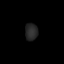
Tissue: lung
Cell type: Smooth muscle cells
Senescence score: 0.5984
Nuclear area (px): 213
Mean DAPI intensity: 38.991